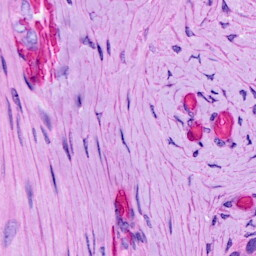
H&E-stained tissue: Ovarian